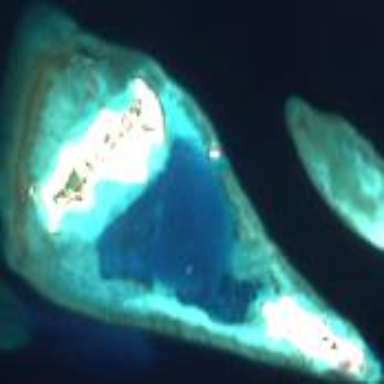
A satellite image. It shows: Coral reef in its natural habitat.